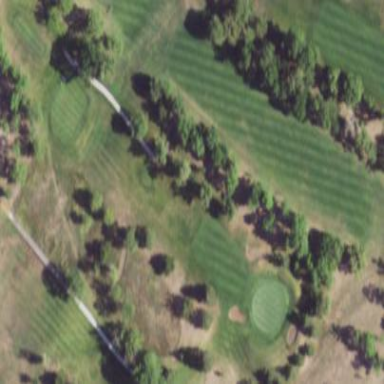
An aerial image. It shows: Golf fairway surrounded by grass.